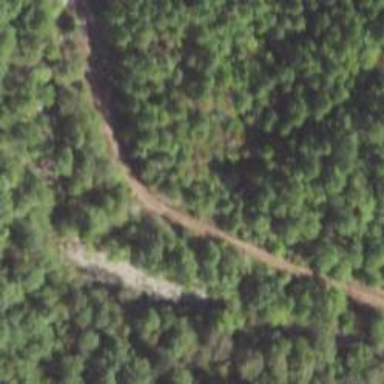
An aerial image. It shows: Path.